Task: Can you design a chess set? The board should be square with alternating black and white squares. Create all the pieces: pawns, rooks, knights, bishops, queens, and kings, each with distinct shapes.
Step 1660:
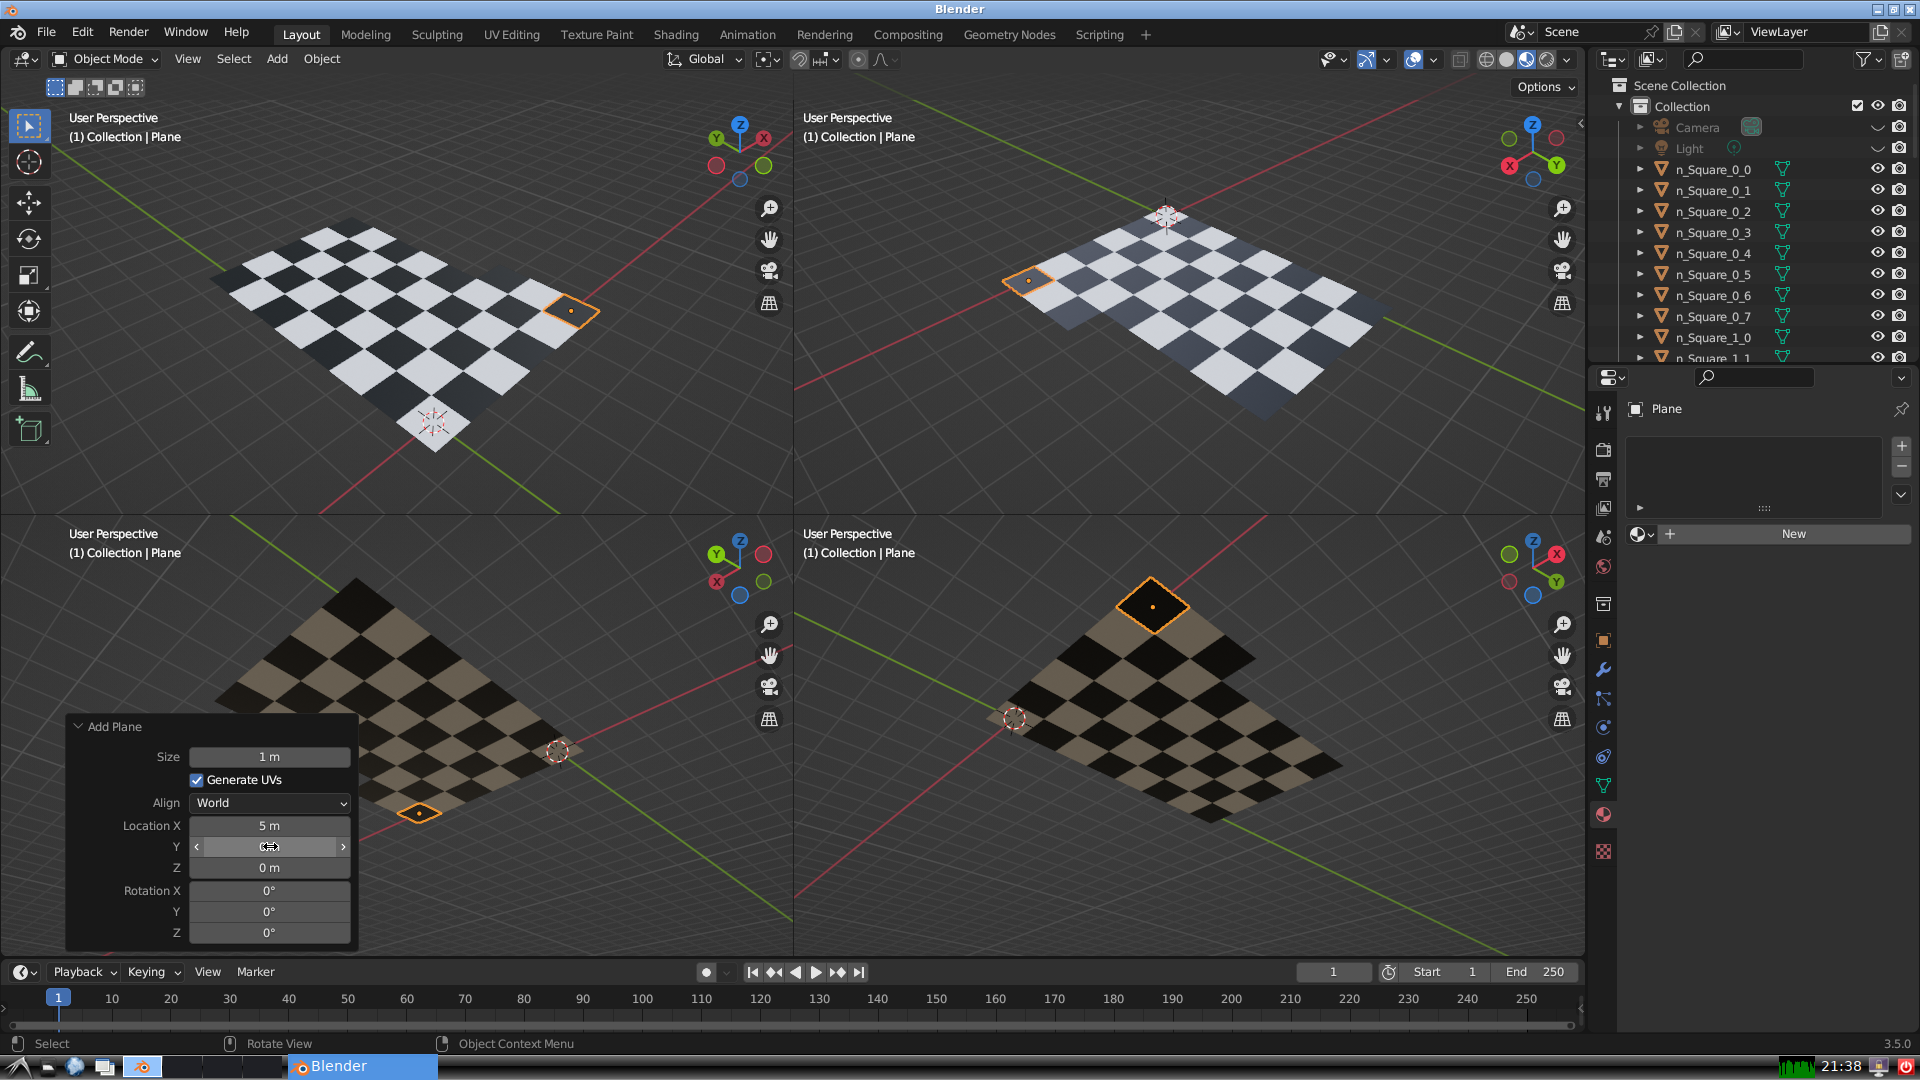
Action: click: no